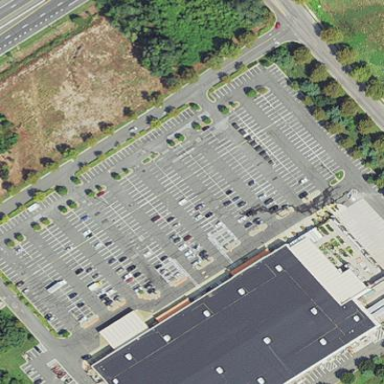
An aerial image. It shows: Retail area.